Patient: sex M, age 66
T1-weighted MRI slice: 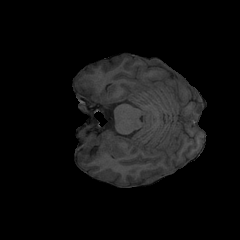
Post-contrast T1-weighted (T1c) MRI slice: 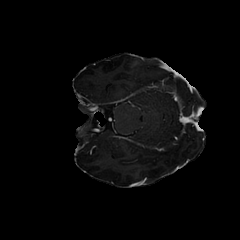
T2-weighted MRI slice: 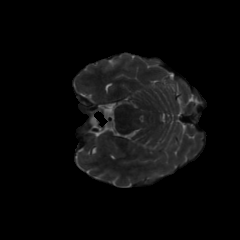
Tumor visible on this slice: no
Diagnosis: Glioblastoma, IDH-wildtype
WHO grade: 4